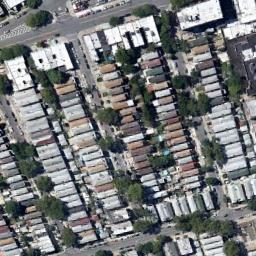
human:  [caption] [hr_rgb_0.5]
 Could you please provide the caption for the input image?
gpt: The houses are separated by winding paths .

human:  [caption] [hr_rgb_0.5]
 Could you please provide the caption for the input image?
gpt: A dense residential area with lots of trees and houses arranged neatly is surrounded by some roads .

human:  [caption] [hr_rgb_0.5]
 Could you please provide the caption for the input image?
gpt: There are many roads and neatly arranged houses and trees in densely populated areas .

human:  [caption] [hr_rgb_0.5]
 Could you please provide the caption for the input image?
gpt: The dense residential is next to the road with some cars .

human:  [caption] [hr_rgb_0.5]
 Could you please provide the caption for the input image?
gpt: There are many white buildings and some brown buildings on dense residential area .